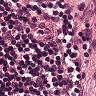
Metastatic tissue present: no